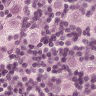
Metastatic tissue present: yes